Field crop: maize
Growth stage: 2
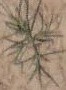
Species: salsola